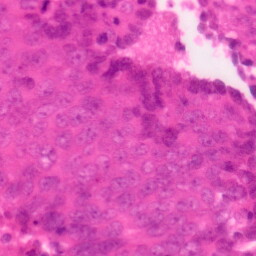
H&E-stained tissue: Colon